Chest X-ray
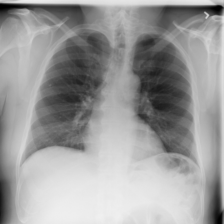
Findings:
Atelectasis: negative
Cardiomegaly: negative
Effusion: negative
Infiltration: negative
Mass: negative
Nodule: negative
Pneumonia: negative
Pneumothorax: negative
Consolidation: negative
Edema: negative
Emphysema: negative
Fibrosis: negative
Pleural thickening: negative
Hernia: negative